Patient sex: M
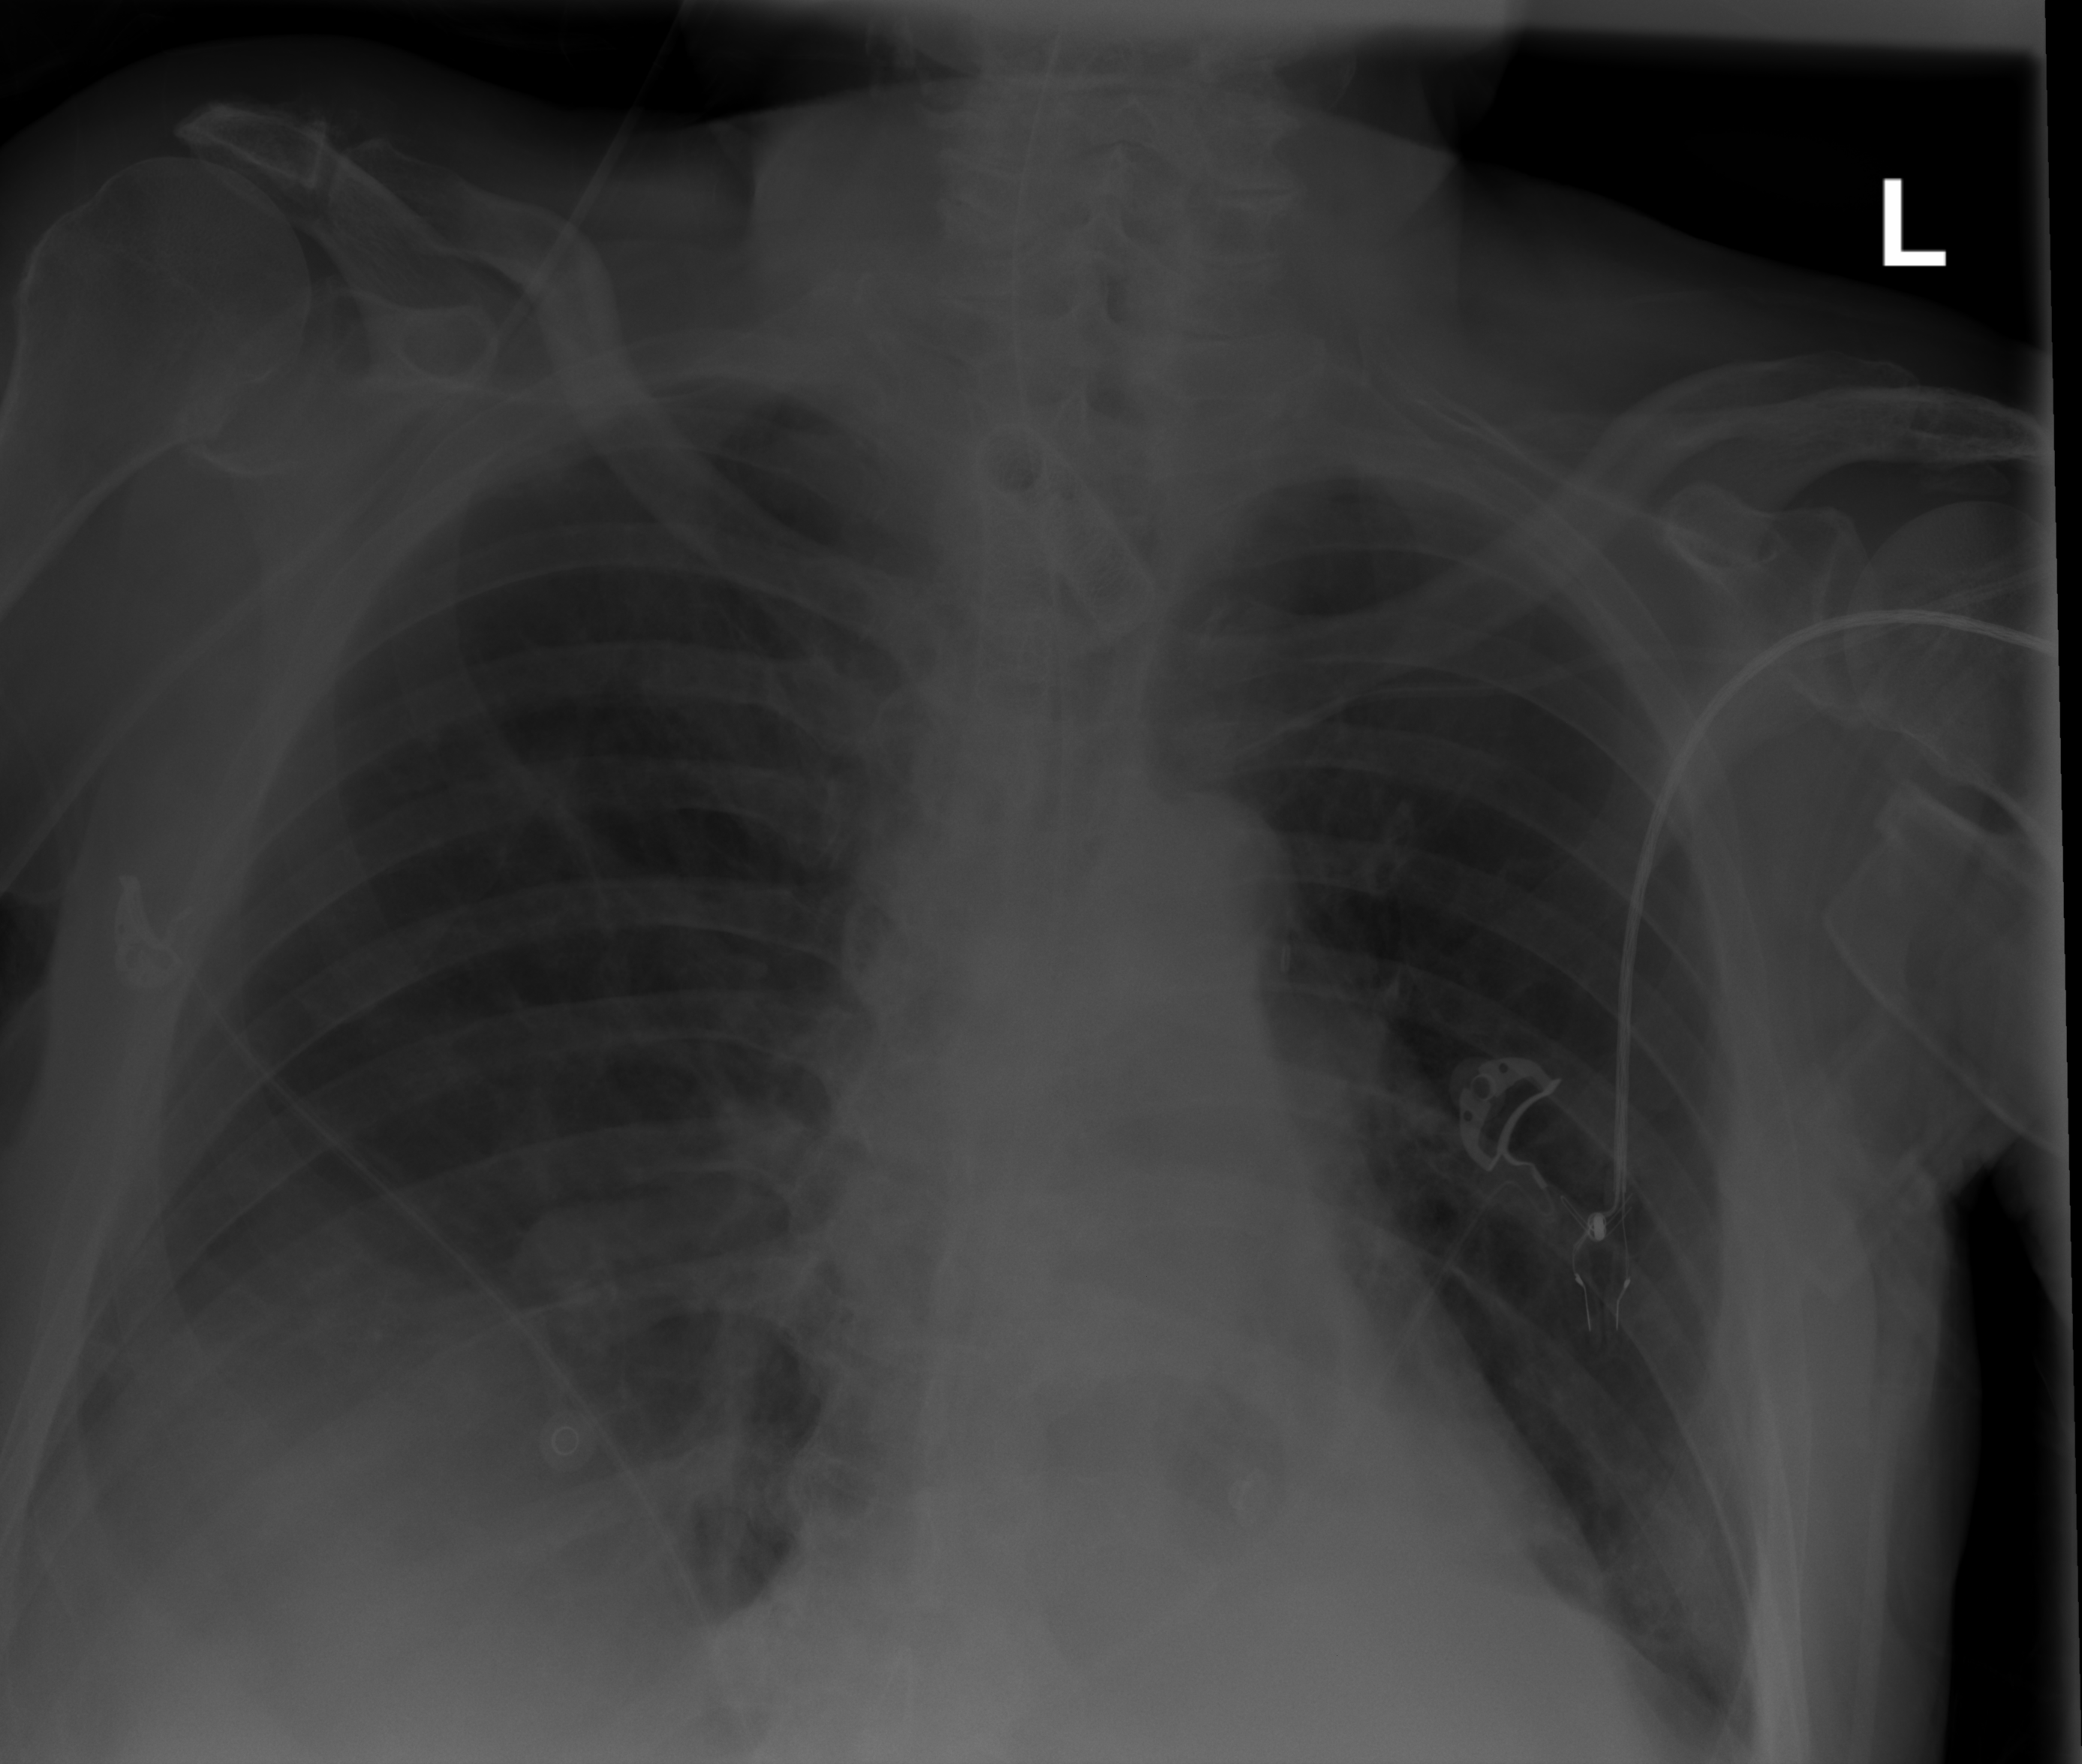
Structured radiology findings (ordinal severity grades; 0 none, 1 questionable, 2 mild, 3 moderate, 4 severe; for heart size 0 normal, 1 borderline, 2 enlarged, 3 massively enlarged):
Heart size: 2
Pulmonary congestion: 0
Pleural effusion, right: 2
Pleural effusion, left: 2
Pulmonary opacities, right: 0
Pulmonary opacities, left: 0
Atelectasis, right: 2
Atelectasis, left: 2